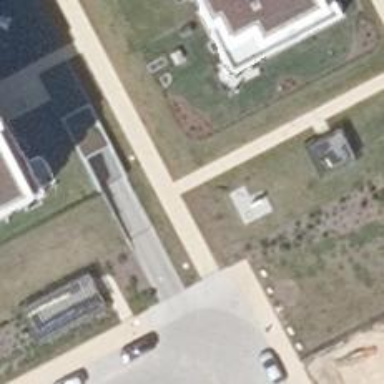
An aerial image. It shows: Sidewalk along the footway.